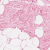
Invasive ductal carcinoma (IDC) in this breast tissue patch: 0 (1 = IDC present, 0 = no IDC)